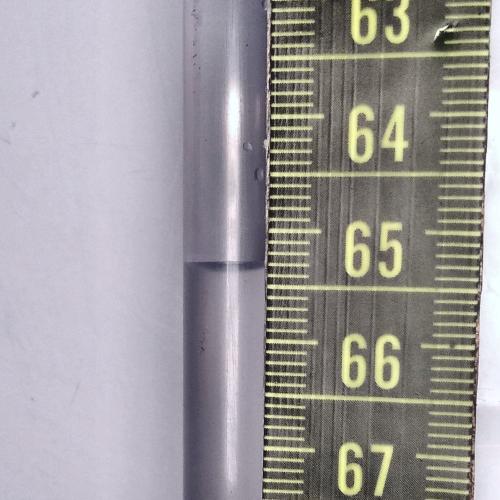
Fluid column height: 65.3 cm